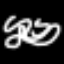
Label: squiggle